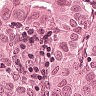
Metastatic tissue present: yes